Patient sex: M
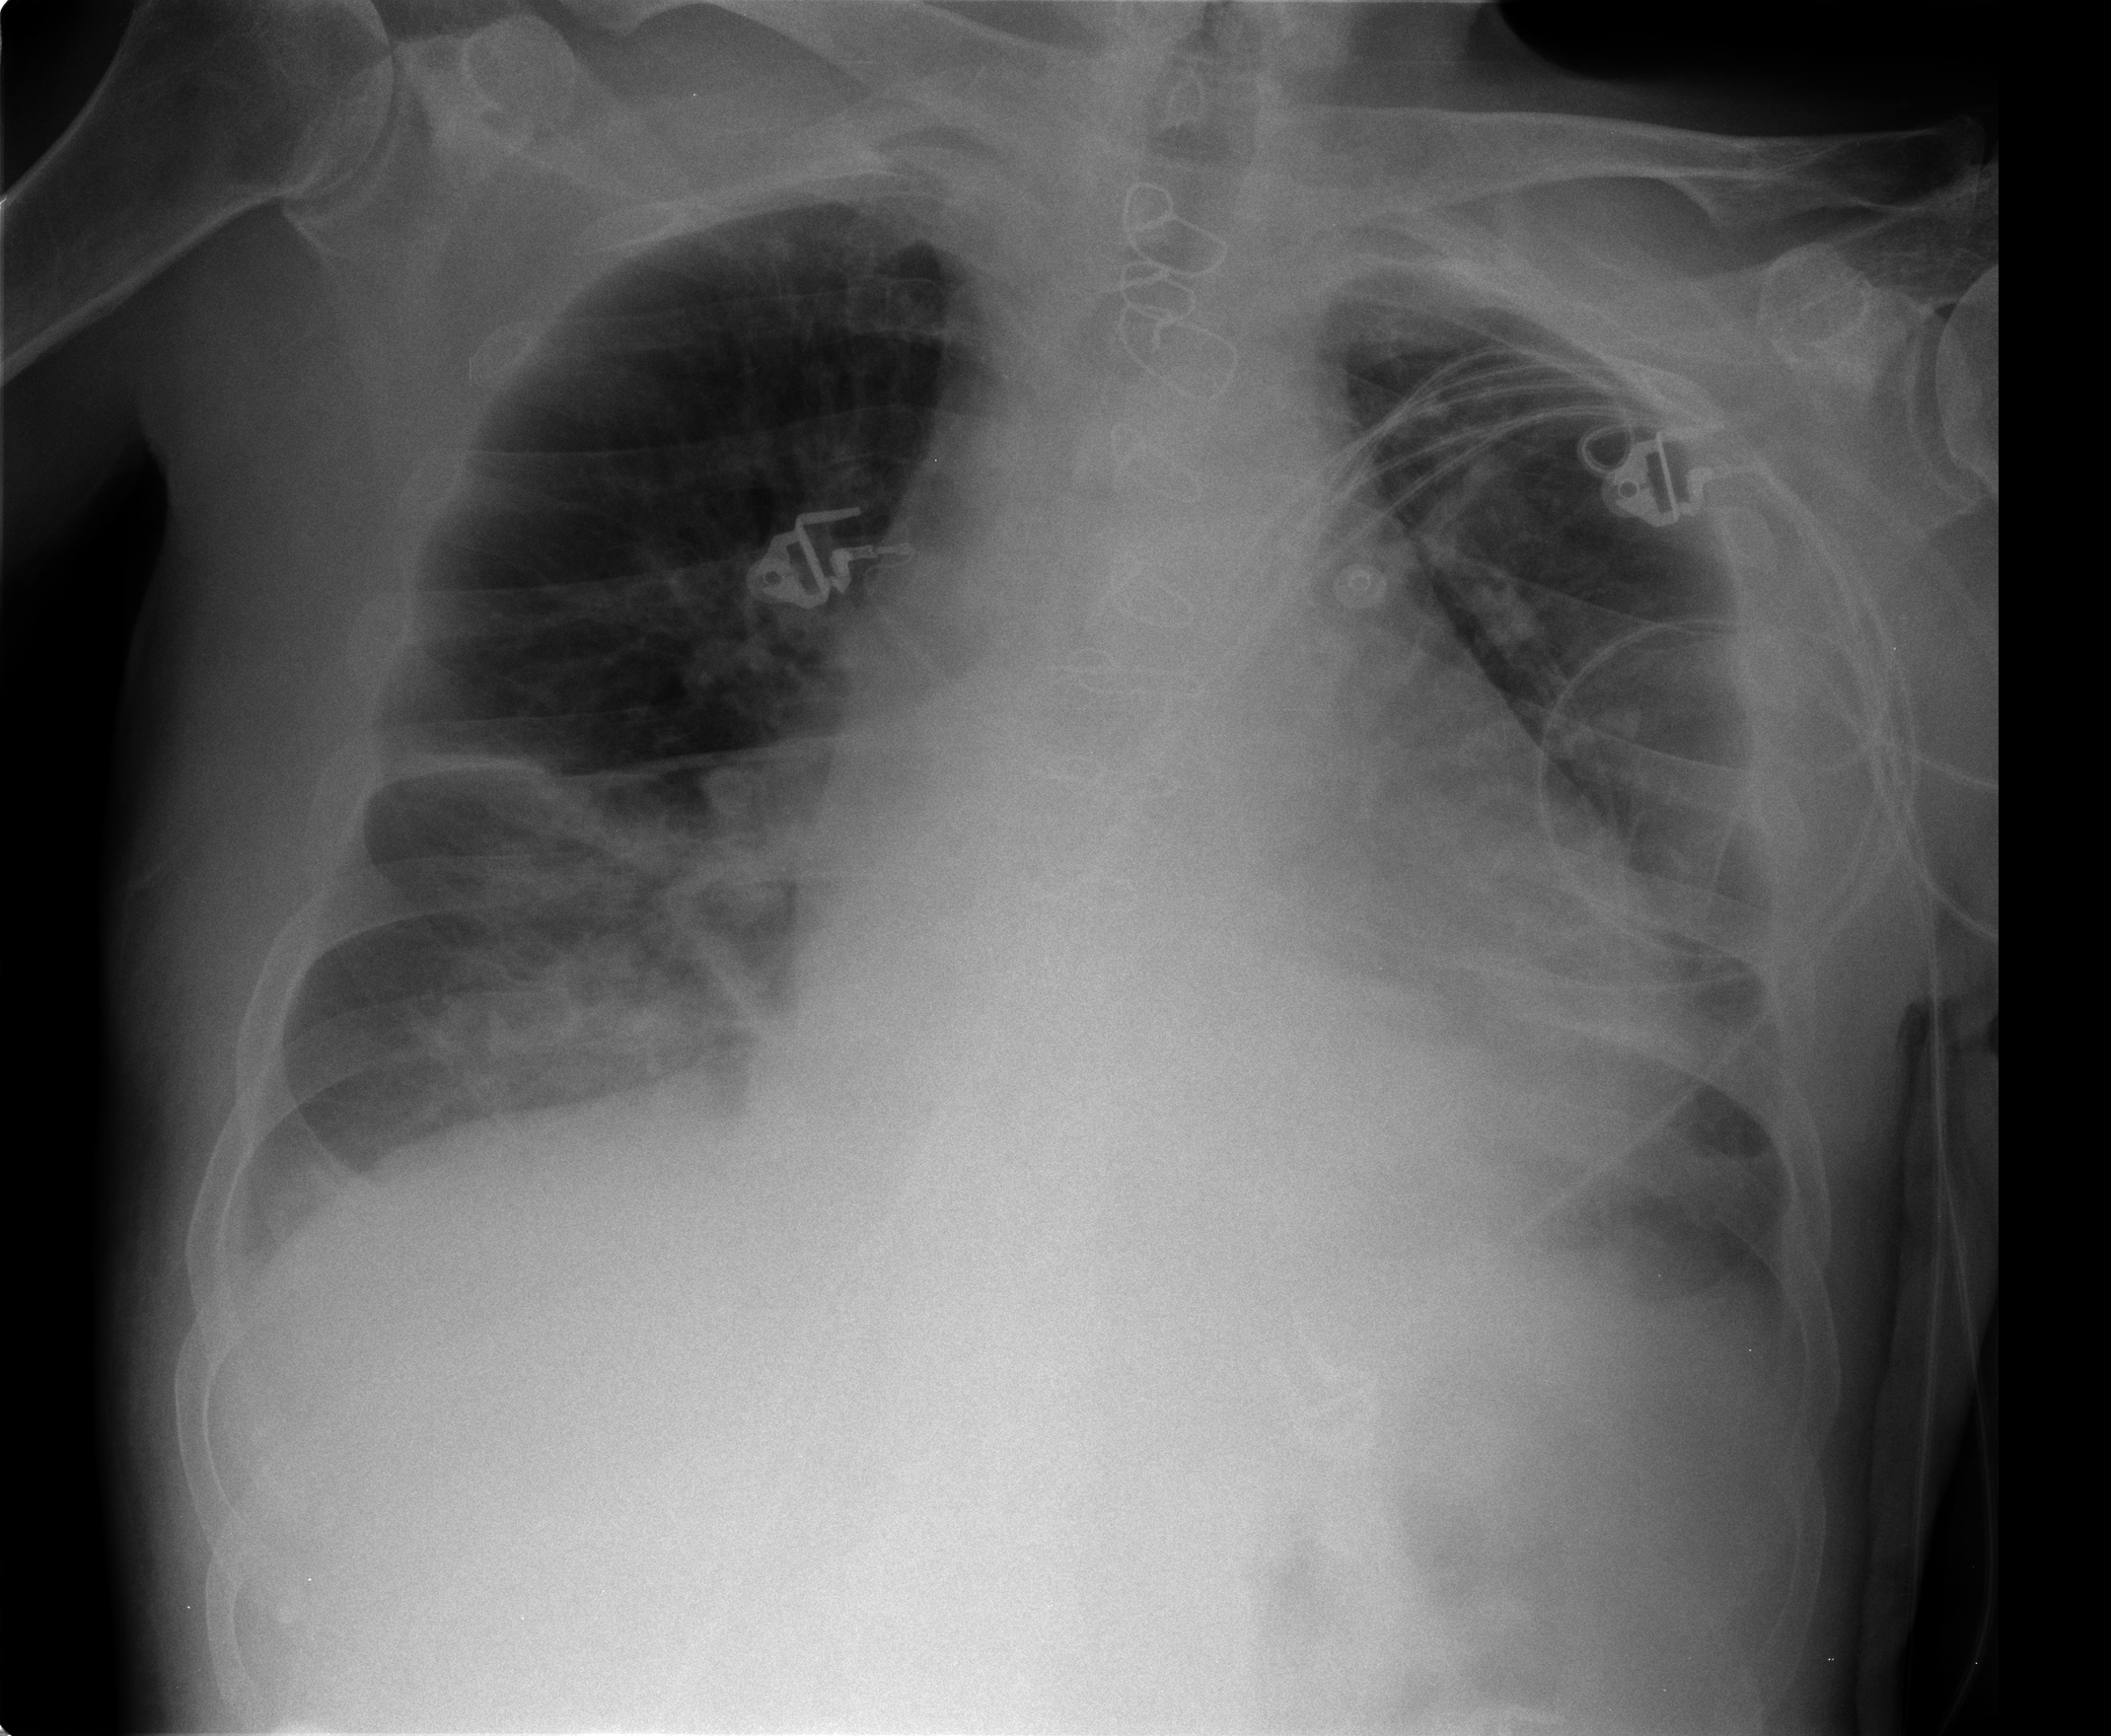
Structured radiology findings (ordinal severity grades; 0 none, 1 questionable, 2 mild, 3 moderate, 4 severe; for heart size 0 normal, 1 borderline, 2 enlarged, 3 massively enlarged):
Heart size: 3
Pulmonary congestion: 2
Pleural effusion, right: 2
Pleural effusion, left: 2
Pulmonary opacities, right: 2
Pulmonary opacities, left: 0
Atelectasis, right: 2
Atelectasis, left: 2